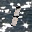
Label: 1